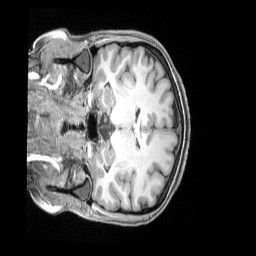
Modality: T1w
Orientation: coronal
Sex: female
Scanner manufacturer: siemens
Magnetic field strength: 3 T
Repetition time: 2.4 s
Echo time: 0.00222 s